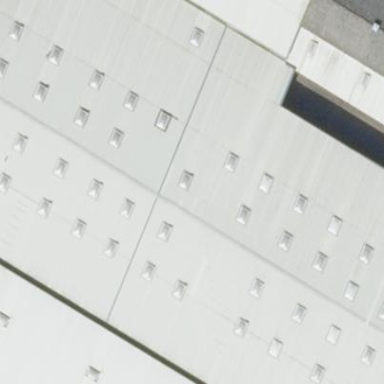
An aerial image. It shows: Industrial building.